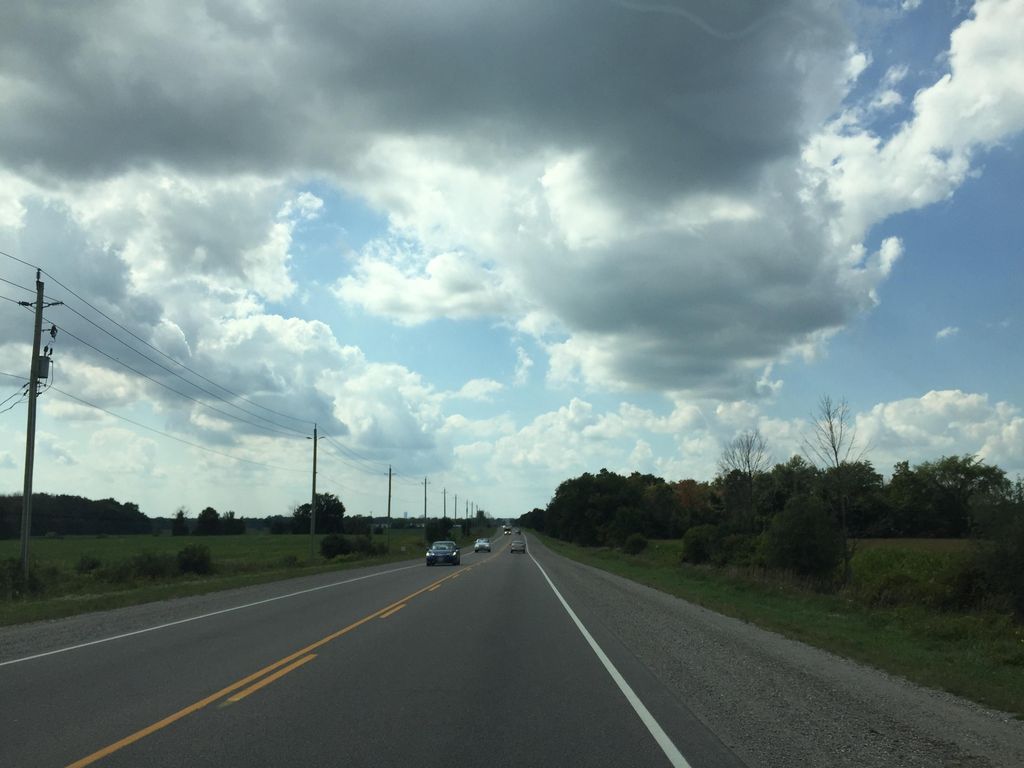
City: kitchener-waterloo